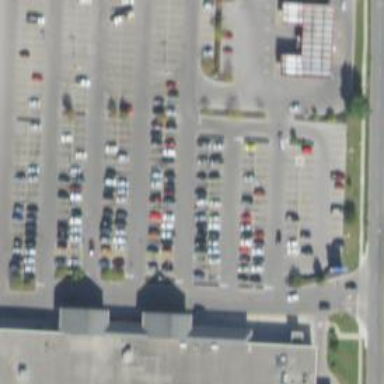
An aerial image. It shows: Trolley bay.